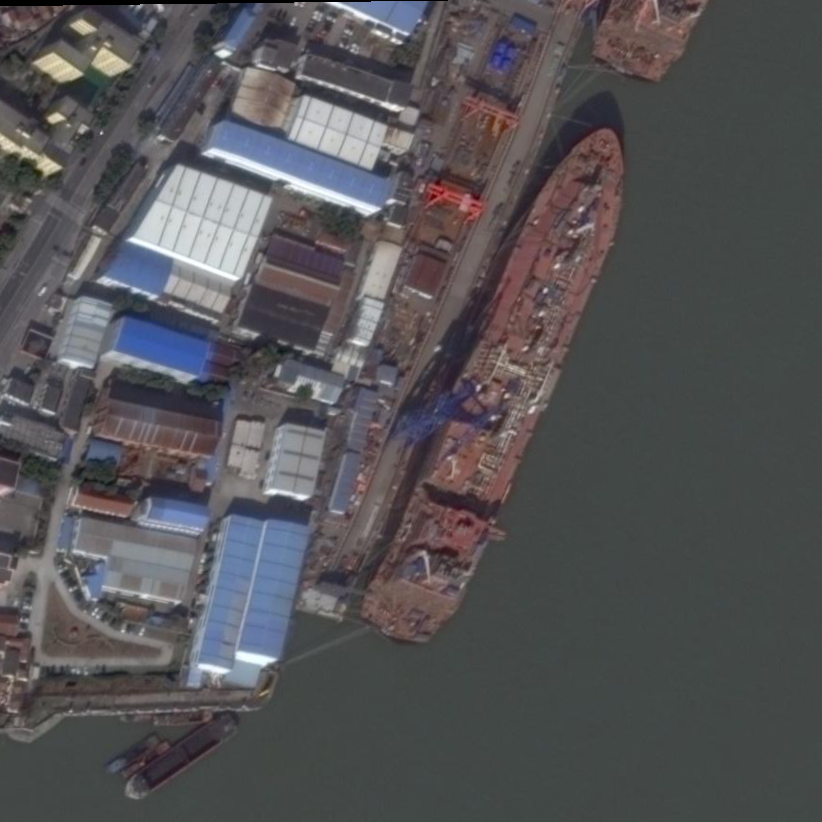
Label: civil